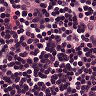
Metastatic tissue present: no